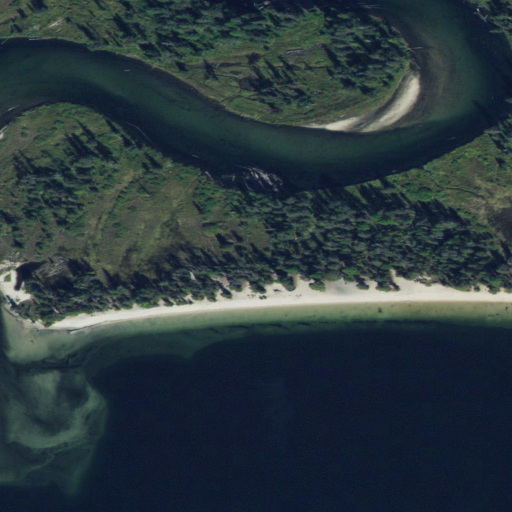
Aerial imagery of beach in Idaho named North Beach containing open water, woody wetlands, and shrub